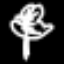
Label: leaf